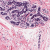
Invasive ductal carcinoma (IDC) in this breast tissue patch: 0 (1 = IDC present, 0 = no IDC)